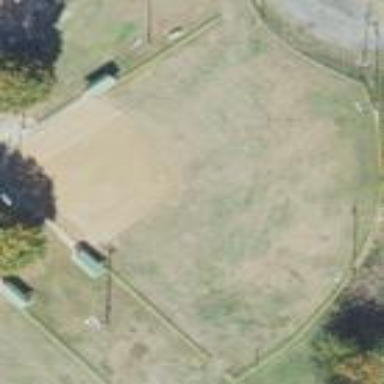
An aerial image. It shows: Baseball pitch for leisure and sports activities.